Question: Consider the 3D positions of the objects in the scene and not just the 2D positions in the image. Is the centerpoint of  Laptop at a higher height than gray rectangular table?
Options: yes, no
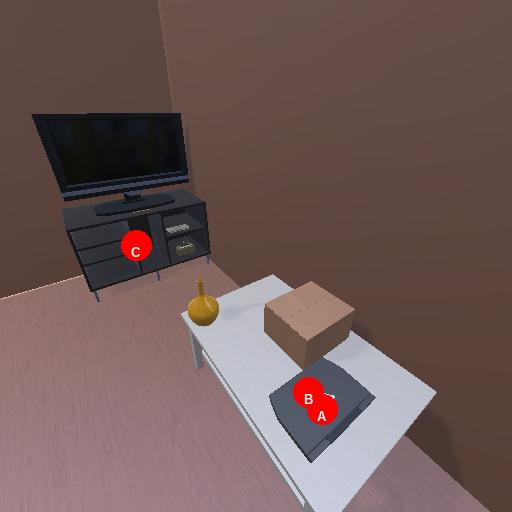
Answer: yes